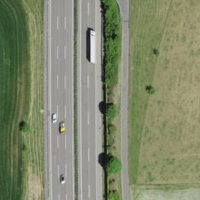
EUNIS habitat code: 57
Species observed at this site:
Milvus milvus
Milvus migrans